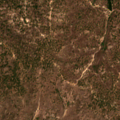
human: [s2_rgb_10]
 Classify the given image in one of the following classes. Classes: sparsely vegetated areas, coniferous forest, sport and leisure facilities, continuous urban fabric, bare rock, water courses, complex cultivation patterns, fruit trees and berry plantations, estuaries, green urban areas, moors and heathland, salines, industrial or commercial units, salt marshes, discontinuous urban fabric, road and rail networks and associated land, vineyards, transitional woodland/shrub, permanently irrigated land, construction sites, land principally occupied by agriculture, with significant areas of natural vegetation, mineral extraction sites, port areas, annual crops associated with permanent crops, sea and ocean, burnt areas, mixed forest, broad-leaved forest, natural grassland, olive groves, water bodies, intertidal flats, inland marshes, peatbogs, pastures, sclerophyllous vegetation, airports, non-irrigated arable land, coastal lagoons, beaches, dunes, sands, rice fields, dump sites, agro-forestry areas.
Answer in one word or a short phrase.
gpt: agro-forestry areas, broad-leaved forest